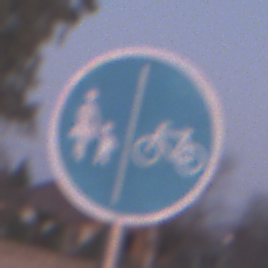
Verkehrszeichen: GetrennterRadUndGehwegRadwegRechts
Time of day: SunriseSunset
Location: Outdoor (Nature)
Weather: Clear
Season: NotSpecified
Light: Natural